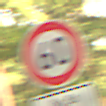
Verkehrszeichen: Geschwindigkeit60
Zusatzzeichen unten: ZeitangabenMitBeschraenkungAufWochentage9
Umgebung: Outdoor, Nature
Tageszeit: Midday
Wetter: PartlyCloudy
Licht: Natural
Jahreszeit: NotSpecified
Kontrast: LowContrast